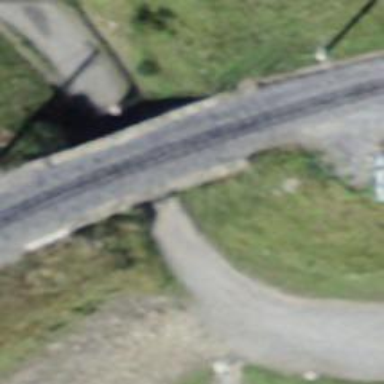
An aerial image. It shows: Narrow-gauge railway bridge with electrified contact lines over single track.